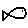
Label: fish